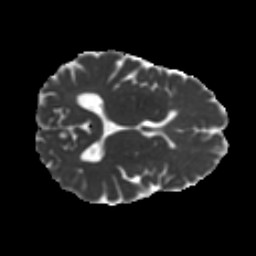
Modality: MD
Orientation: axial
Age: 63
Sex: female
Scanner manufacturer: ge
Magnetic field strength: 3 T
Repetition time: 7.8 s
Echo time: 0.0649 s